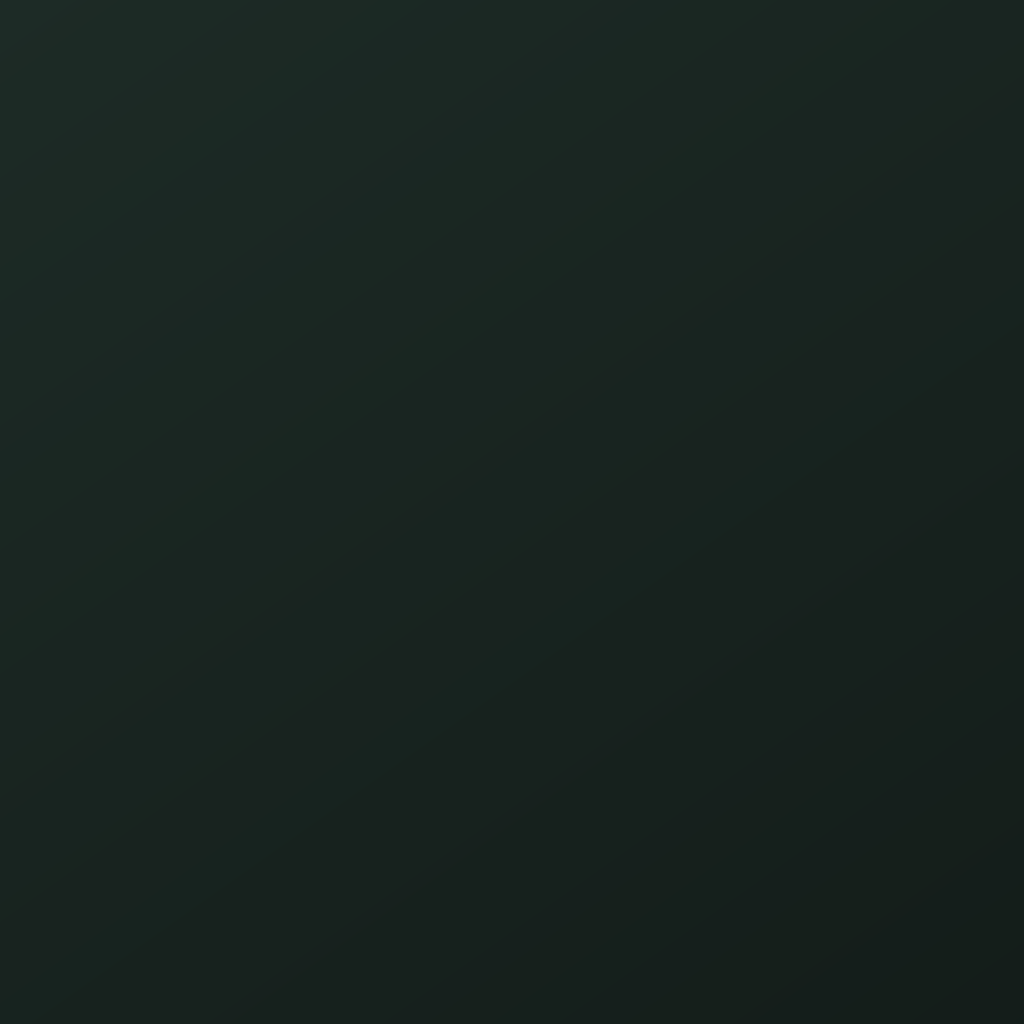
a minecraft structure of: Land mine